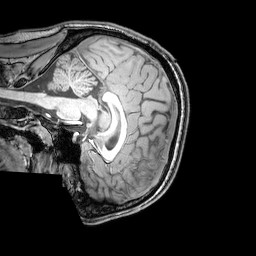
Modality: T1w
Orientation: sagittal
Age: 21
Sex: male
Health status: healthy
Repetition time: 0.081 s
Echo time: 0.037 s